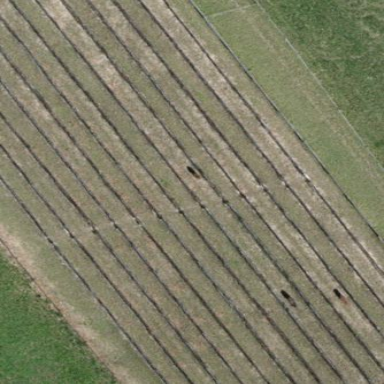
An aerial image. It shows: Vineyard with grape crops.